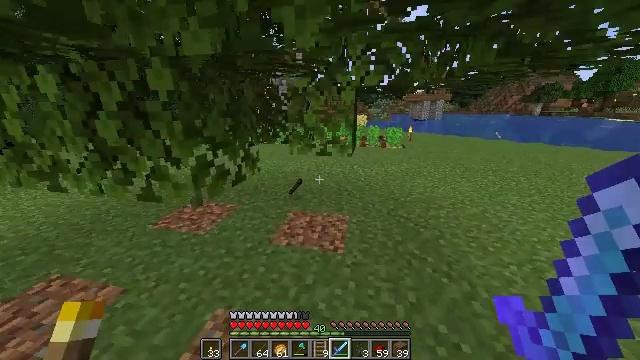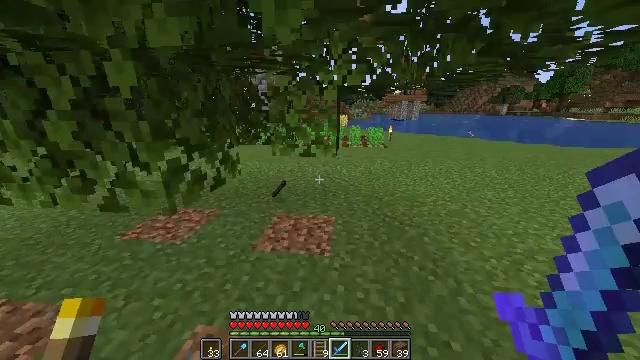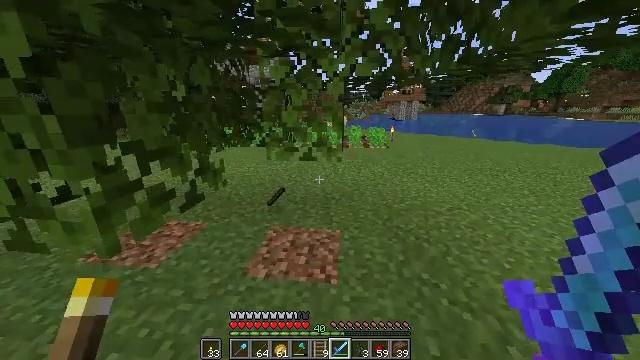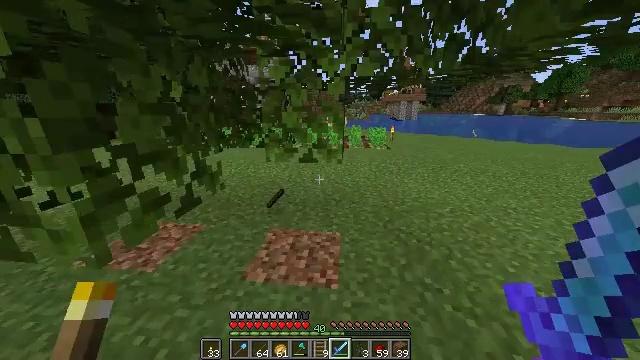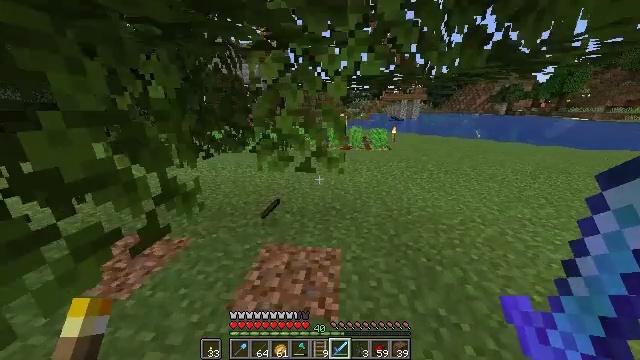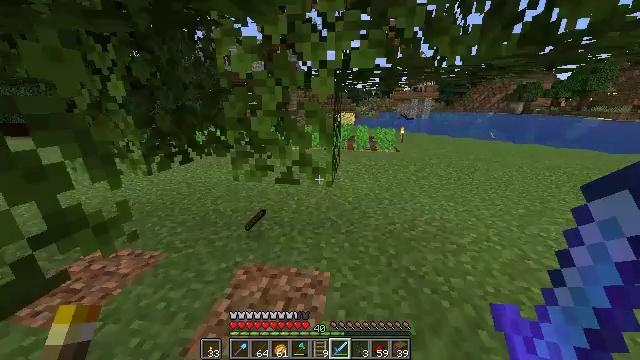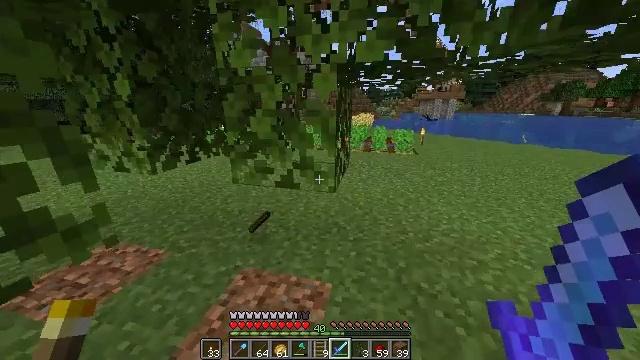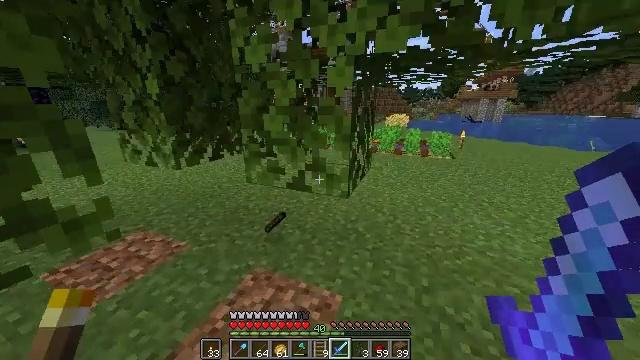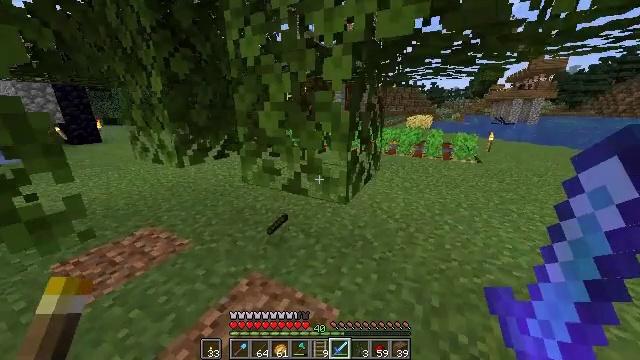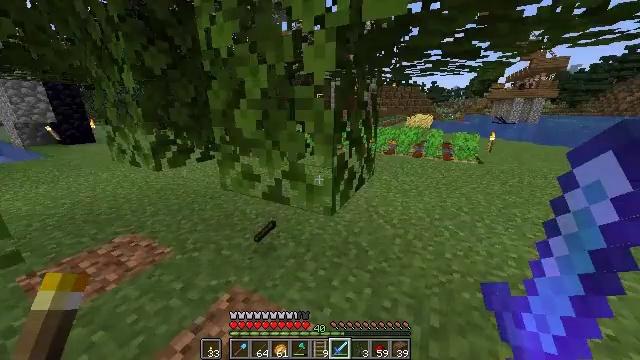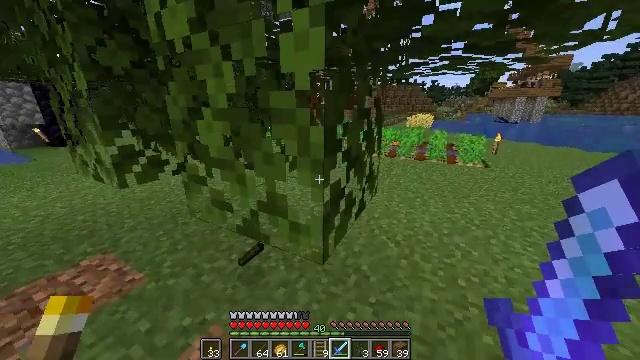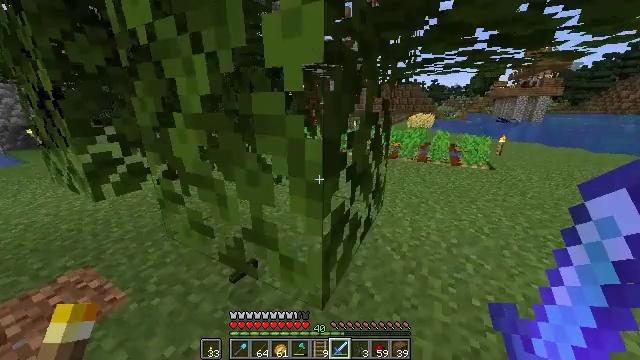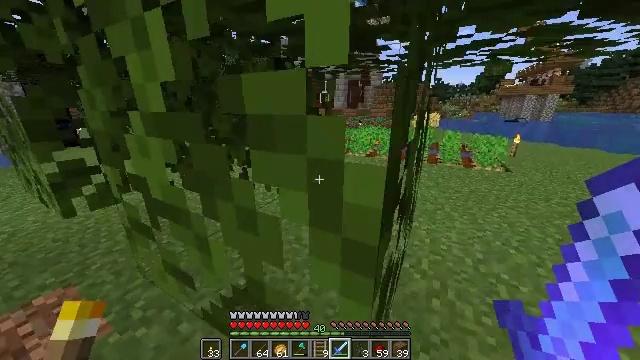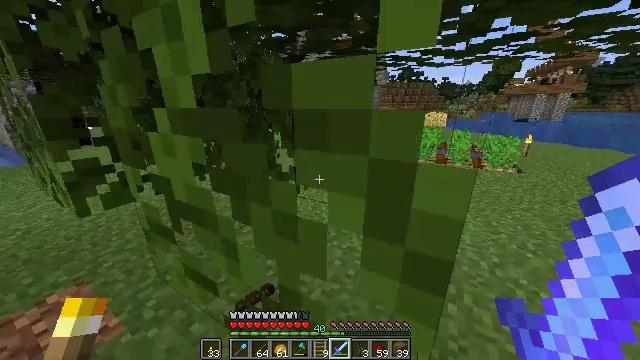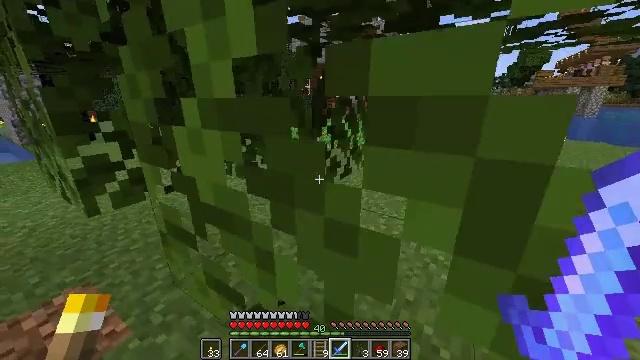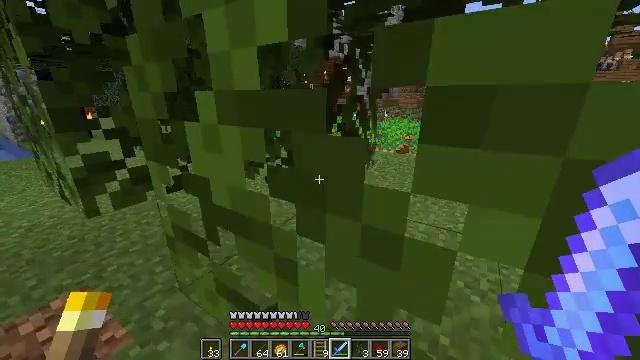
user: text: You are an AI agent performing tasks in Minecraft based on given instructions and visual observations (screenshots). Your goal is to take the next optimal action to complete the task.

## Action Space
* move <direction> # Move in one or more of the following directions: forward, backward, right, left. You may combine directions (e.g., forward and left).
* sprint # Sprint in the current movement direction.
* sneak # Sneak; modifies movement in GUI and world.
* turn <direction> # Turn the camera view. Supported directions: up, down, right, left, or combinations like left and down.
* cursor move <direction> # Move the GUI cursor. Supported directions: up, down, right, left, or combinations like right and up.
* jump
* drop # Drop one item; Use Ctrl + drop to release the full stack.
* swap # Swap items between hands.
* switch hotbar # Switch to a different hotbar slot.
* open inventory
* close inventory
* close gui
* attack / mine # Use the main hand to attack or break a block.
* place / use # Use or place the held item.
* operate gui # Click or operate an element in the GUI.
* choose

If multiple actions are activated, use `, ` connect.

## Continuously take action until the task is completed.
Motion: motion action
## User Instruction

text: Gather oak leaves by attacking.
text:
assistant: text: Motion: move forward, turn right
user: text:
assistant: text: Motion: move forward
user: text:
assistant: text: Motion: move forward
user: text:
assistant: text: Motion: move forward and move right
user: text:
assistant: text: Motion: move forward and move right, turn left
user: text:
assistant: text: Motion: move forward and move right, turn left
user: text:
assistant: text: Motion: move forward and move right, turn left
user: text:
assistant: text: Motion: move forward, turn left
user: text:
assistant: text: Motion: move forward
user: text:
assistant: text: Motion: move forward
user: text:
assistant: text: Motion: move forward
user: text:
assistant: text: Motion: move forward
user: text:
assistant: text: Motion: move forward, turn left
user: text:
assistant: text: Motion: move forward, turn left
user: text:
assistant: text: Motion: move forward
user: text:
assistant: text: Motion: no_op
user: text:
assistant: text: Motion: no_op
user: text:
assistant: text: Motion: no_op
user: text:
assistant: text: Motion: no_op
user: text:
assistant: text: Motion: no_op
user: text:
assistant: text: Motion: no_op
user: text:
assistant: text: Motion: no_op
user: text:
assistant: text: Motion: move forward and move left
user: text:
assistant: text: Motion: move forward and move left
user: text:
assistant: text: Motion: move forward and move left, turn right
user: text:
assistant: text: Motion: move forward and move left, turn right
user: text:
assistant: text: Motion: move forward and move left, turn right and down
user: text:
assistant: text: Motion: move forward and move left, turn right
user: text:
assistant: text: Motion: move forward and move left, turn right
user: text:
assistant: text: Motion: move forward, turn right